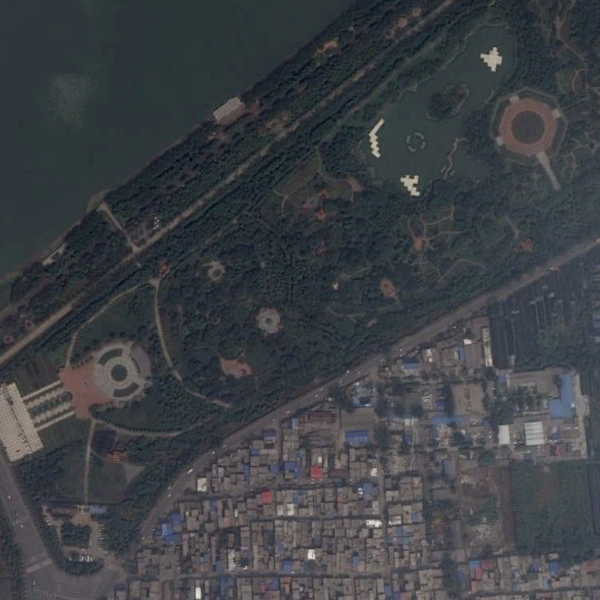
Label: Park